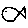
Label: fish